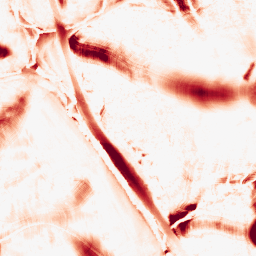
Category: morphological
Decomposition family: morphological_ellipse
Decomposition parameters: operation: opening
width: 50
height: 50
Upsampling method: cubic_catmull_rom
Upsampling parameters: scale: 2
Upsampling scale: 2